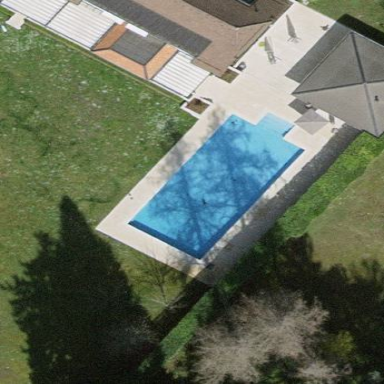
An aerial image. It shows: Outdoor swimming pool in leisure land area.